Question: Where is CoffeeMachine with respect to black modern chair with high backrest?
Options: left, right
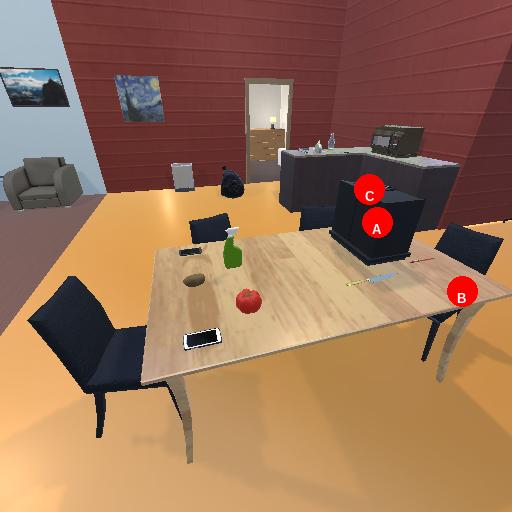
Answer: left